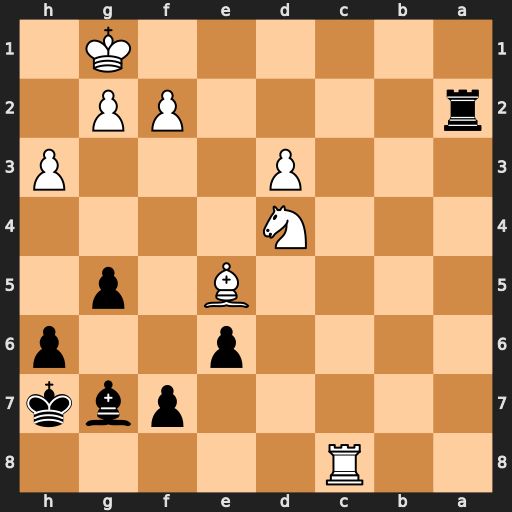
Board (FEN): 2R5/5pbk/4p2p/4B1p1/3N4/3P3P/r4PP1/6K1
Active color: b
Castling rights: -
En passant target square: -
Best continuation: Ra1+ Kh2 Bxe5+